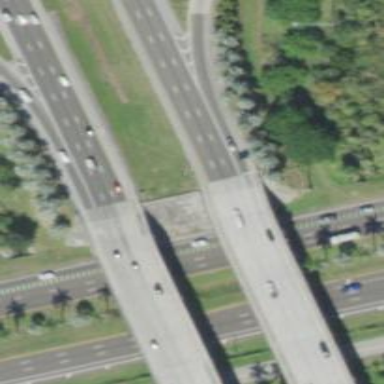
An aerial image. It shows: Motorway junction.